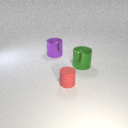
large green metal cylinder to the right of small red rubber cylinder